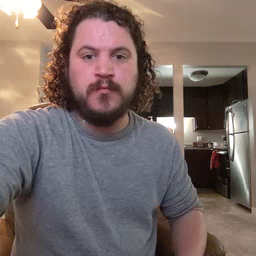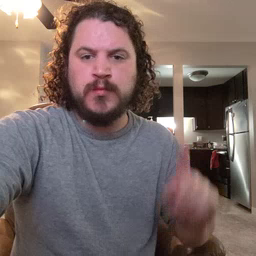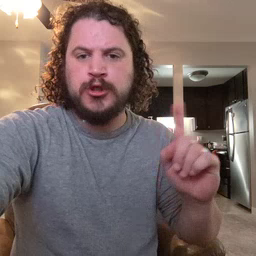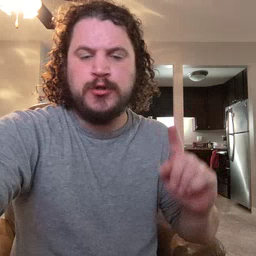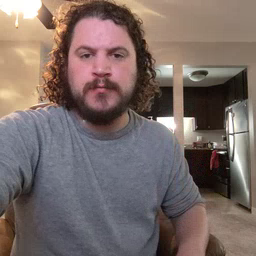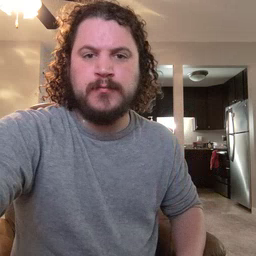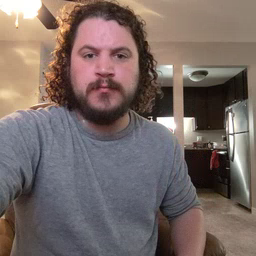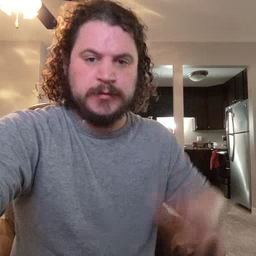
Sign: where